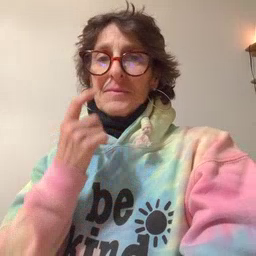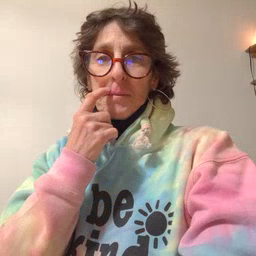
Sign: tooth